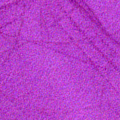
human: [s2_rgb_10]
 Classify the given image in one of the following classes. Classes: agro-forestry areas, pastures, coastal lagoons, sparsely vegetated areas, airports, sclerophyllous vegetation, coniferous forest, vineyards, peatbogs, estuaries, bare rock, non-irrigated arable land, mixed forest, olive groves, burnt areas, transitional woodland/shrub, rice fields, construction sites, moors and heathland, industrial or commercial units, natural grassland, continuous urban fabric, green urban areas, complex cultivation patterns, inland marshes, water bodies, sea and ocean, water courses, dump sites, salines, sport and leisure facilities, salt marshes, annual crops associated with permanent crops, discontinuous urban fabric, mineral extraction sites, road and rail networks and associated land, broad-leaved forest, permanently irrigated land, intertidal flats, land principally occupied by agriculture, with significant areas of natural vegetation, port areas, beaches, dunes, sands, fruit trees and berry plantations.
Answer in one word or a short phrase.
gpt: sea and ocean